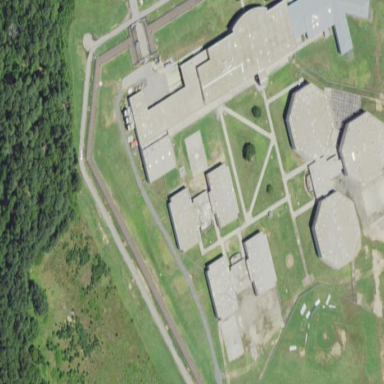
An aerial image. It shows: Prison with surrounding fence.